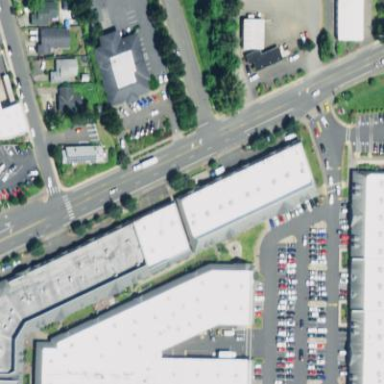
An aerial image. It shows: Retail building.